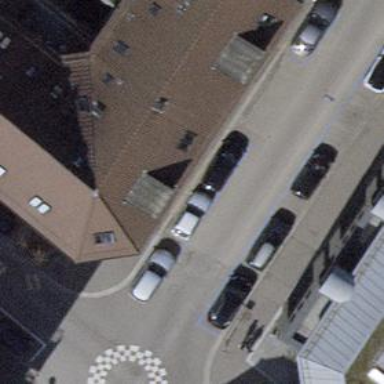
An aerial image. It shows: Parking lane designated for parking.